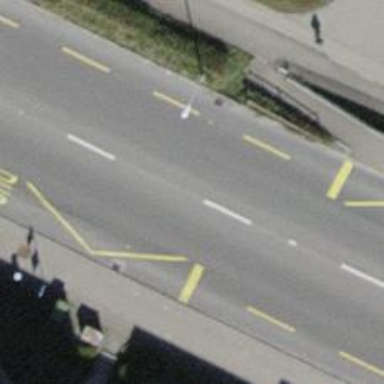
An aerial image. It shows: Public transport stop position.